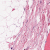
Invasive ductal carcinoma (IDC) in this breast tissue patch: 0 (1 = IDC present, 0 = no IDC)